Question: Right now I am trying to make a leaderboard I created show up. The player is authenticated just fine, but when the game center window opens it is very strange. Here is a picture:

Here is the code I am using to display this image:
'''
override func touchesBegan(touches: NSSet, withEvent event: UIEvent) {
self.showLeaderboard()
}
func showLeaderboard() {
var leaderView = UIViewController()
var leaderViewController = GKGameCenterViewController(rootViewController: leaderView)
leaderViewController.viewState = GKGameCenterViewControllerState.Leaderboards
leaderViewController.leaderboardIdentifier = "High_Score_Board"
self.showViewController(leaderViewController, sender: self)
//self.presentViewController(leaderViewController, animated: true, completion: nil)
}
func leaderboardViewControllerDidFinish(controller: GKGameCenterViewController){
controller.dismissViewControllerAnimated(true, completion: nil)
}
'''
All of this is in my GameViewController. Also, even if this works, how would I access this method in my SKScenes? Thanks for the help!
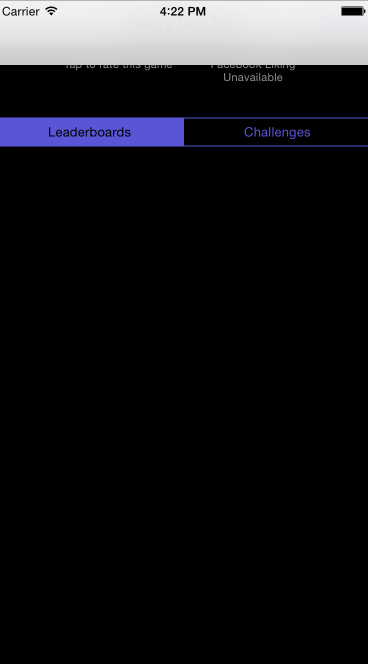
Answer: Import GameKit:
'''
import GameKit
'''
Make sure to add the 'GKGameCenterControllerDelegate' delegate within your class.
'''
class ViewController: UIViewController, GKGameCenterControllerDelegate {
...
}
'''
That delegate requires a method which is called when the player taps on the "Done" button.
'''
func gameCenterViewControllerDidFinish(gcViewController: GKGameCenterViewController!)
{
self.dismissViewControllerAnimated(true, completion: nil)
}
'''
This is the function that includes the code needed to display the leaderboard:
'''
func showLeaderboard() {
var gcViewController: GKGameCenterViewController = GKGameCenterViewController()
gcViewController.gameCenterDelegate = self
gcViewController.viewState = GKGameCenterViewControllerState.Leaderboards
// Remember to replace "Best Score" with your Leaderboard ID (which you have created in iTunes Connect)
gcViewController.leaderboardIdentifier = "Best_Score"
self.showViewController(gcViewController, sender: self)
self.navigationController?.pushViewController(gcViewController, animated: true)
// self.presentViewController(gcViewController, animated: true, completion: nil)
}
'''
You can now call 'showLeaderboard' by pressing a button:
'''
@IBAction func buttonShowLeaderboard(sender: AnyObject) {
showLeaderboard()
}
'''